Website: crate-barrel
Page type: payment
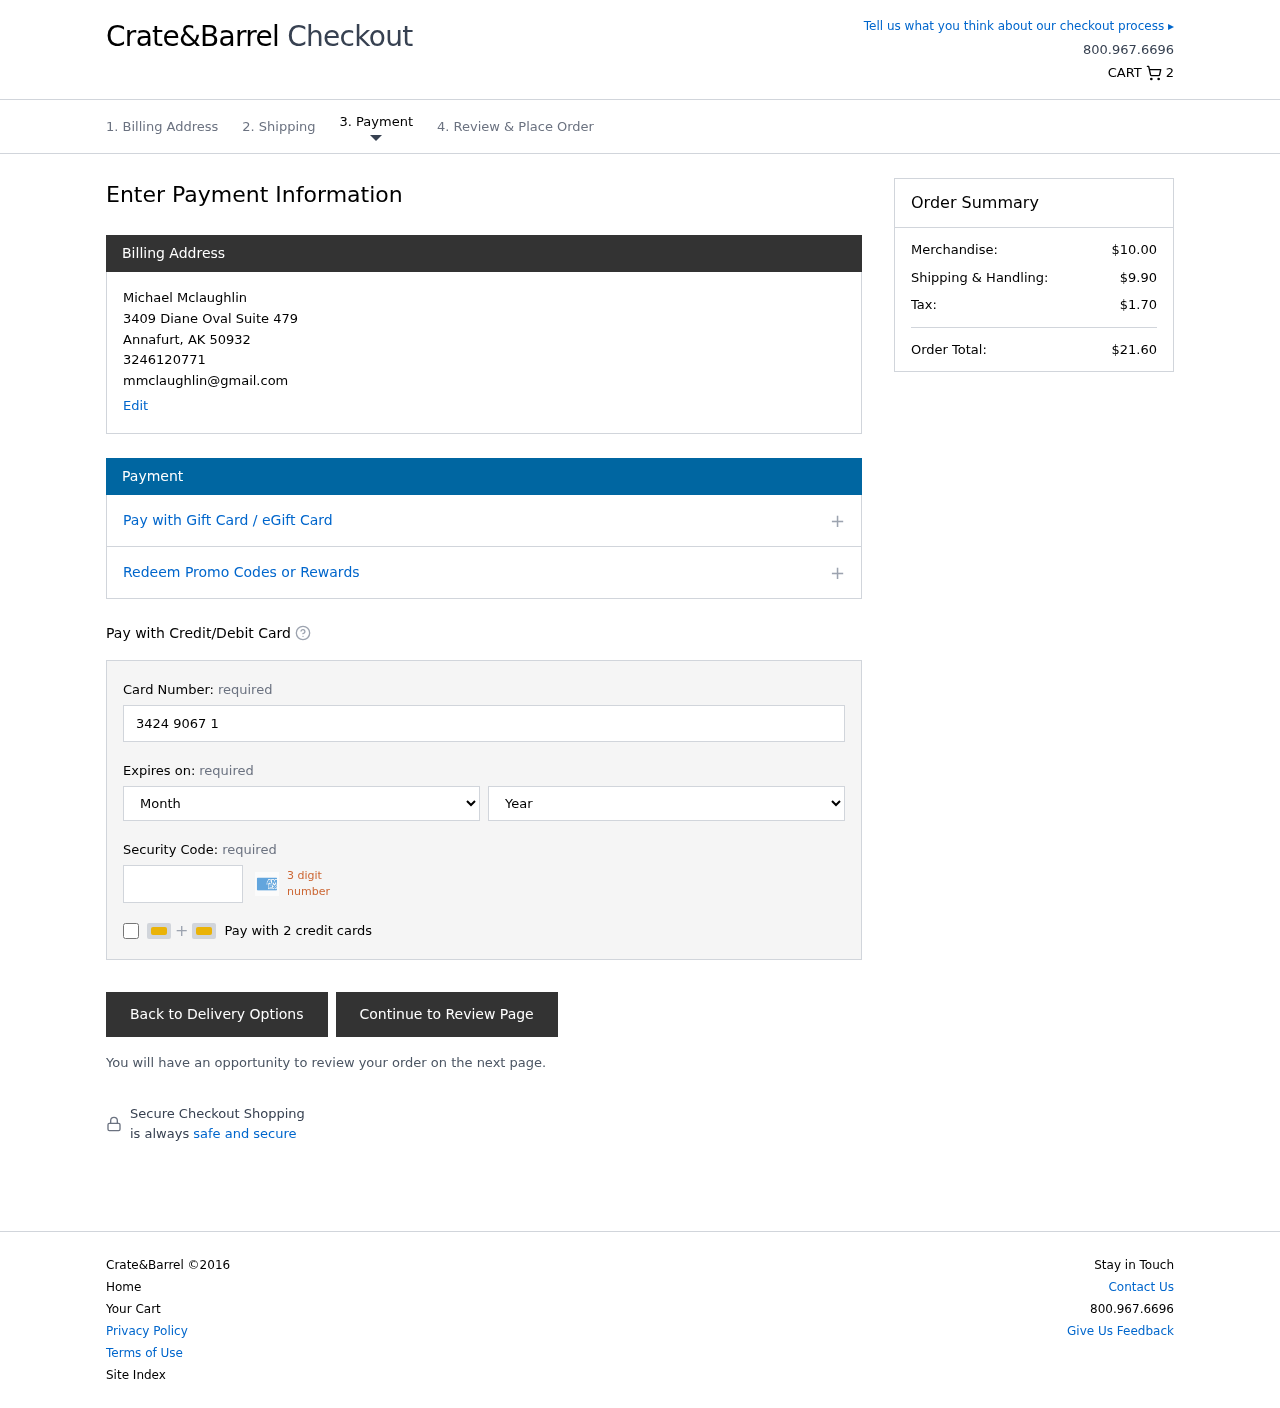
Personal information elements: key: PII_CARD_CVV
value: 3071
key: PII_CARD_EXPIRY_MONTH
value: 03
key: PII_CARD_EXPIRY_YEAR
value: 30
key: PII_CARD_NUMBER
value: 3424 9067 1612 489
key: PII_CITY
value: Annafurt
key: PII_EMAIL
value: mmclaughlin@gmail.com
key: PII_FULLNAME
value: Michael Mclaughlin
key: PII_PHONE
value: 3246120771
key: PII_POSTCODE
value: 50932
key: PII_STATE_ABBR
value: AK
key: PII_STREET
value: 3409 Diane Oval Suite 479
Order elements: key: ORDER_NUM_ITEMS
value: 2
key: ORDER_SUBTOTAL
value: $10.00
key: ORDER_SHIPPING_COST
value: $9.90
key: ORDER_TAX
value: $1.70
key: ORDER_TOTAL
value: $21.60